This time-frequency spectrogram was computed from a rotor test-rig vibration snapshot; brighter regions carry more energy. Diagnose the rotating machine from this image, choosing from: normal, misalignment, unbalance, looseness.
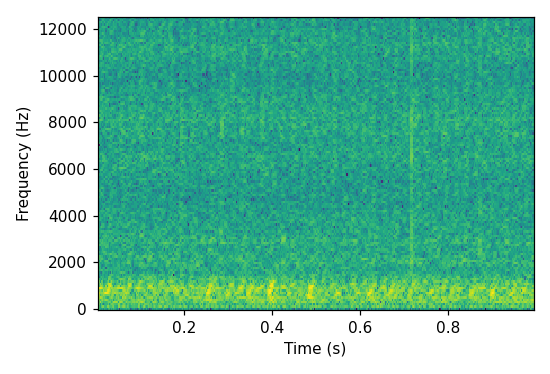
Answer: misalignment